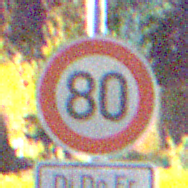
Verkehrszeichen: Geschwindigkeit80
Zusatzzeichen unten: ZeitangabenMitBeschraenkungAufWochentage3
Umgebung: Outdoor, Suburban
Tageszeit: Night
Wetter: PartlyCloudy
Licht: Artificial
Jahreszeit: NotSpecified
Kontrast: HighContrast